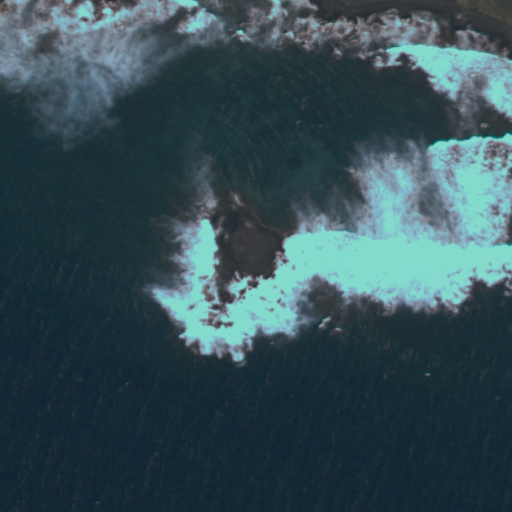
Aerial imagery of island in Hawaii named Keaoi Island containing only unknown